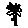
Label: flower